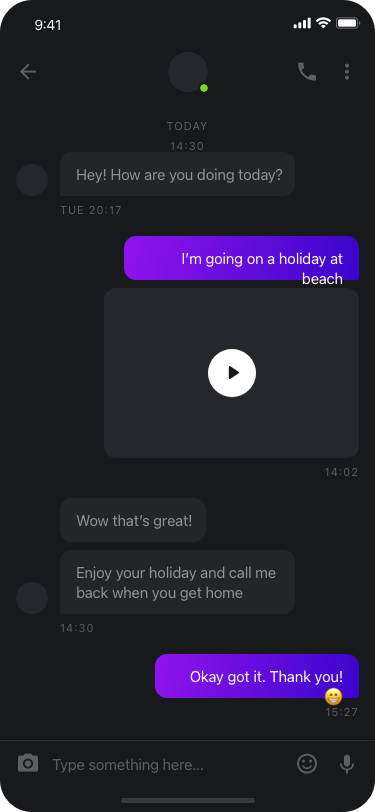
Text in this UI design:
Type something here…
Hey! How are you doing today?
TUE 20:17
Wow that’s great!
Enjoy your holiday and call me back when you get home
14:30
14:02
I’m going on a holiday at beach
Okay got it. Thank you! 😁
15:27
TODAY 14:30